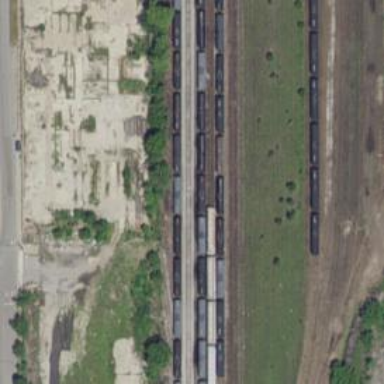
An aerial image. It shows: Abandoned railway siding.